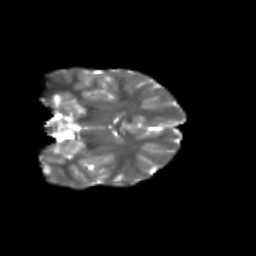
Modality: T2w
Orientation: coronal
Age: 8
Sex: male
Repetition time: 9.512 s
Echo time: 0.089 s